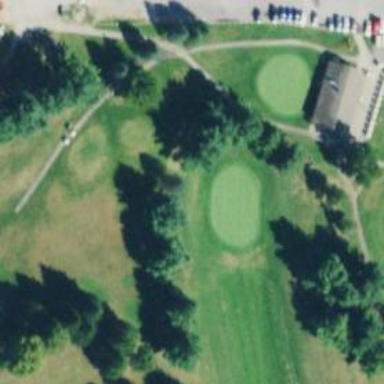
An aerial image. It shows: Golf tee on grassy land.